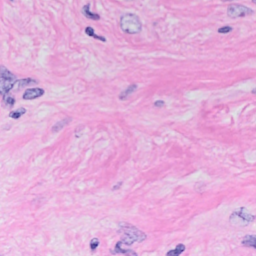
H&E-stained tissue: Breast